Current action and preconditions to check: trajectory_clear

Your task: For each precondition in the list above, predict whether it will hold at this action.

Consider the current scene as observed from the mobile robot's camera, and analyze the predicted future states of all dynamic agents (e.g., people, animals, vehicles, or any moving entities) within the NEXT SECOND.

IMPORTANT: Only answer "very likely" if you are absolutely certain—based on strong, clear evidence—that a dynamic agent will violate the precondition in the predicted future state. Do NOT answer "very likely" for unlikely, ambiguous, or low-probability risks.

Ask yourself for each precondition: Is there a high probability, with clear and convincing evidence, that the predicted future states of any dynamic agent will interfere with the predicted future state of the currently executing action within the NEXT SECOND, causing that precondition to fail?

Assess the risk level based on these predictions. Use "likely" or "very likely" if motions create a clear risk of interference.

Use "neutral" or "improbable" if agents are nearby but their predicted paths are clearly diverging or non-conflicting.

Failure Risk Categories: "very improbable", "improbable", "neutral", "likely", "very likely"

Answer Format: Output ONLY the probability_of_failure value from these categories: "very improbable", "improbable", "neutral", "likely", "very likely"

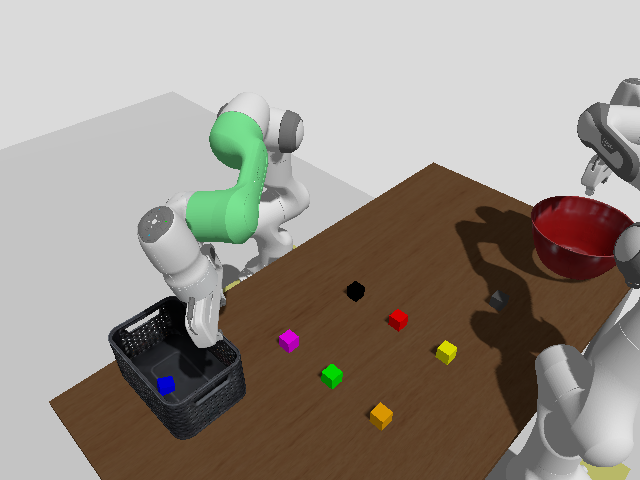

Answer: very improbable